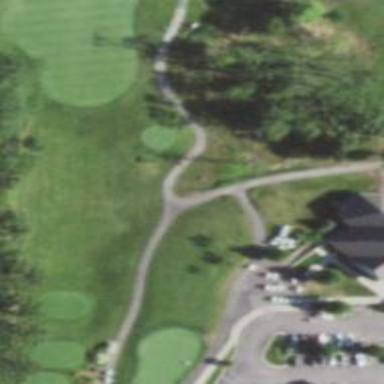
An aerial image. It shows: Path designated for golf carts.